Question: I am using Caliburn Micro in a WPF project where I want plugin components to be able to populate a toolbar. Each plugin gets a top level menu item and can populate it with submenus if they choose.

'''
<ToolBar>
<Menu x:Name="ToolBarMenuItems">
<Menu.ItemContainerStyle>
<Style TargetType="{x:Type MenuItem}">
<Setter Property="Header" Value="{Binding Path=Text}" />
<Setter Property="ItemsSource" Value="{Binding Path=Children}" />
</Style>
</Menu.ItemContainerStyle>
</Menu>
</ToolBar>
'''
ToolBarMenuItems is a BindableCollection of an interface:
'''
public BindableCollection<IMenuItemViewModel> ToolBarMenuItems { get; set; }
public interface IMenuItemViewModel
{
string Text { get; set; }
ObservableCollection<IMenuItemViewModel> Children { get; set; }
bool CanRunCommand();
void RunCommand();
}
'''
This works fine as far as creating the menu goes, the problem is connecting the menu items to the RunCommand/CanRunCommand. <URL> explained how to do it on a MenuItem:
'''
<Menu>
<MenuItem x:Name="ToolBarMenuItems" DisplayMemberPath="Text" Header="MyMenu" cal:Message.Attach="RunToolbarCommand($originalsourcecontext)"/>
</Menu>
'''
Where RunToolBarCommand is a method in the view model 'public void RunToolbarCommand(IMenuItemViewModel menuItem)' and $originalsourcecontext refers to setting the following in the bootstrapper
'''
MessageBinder.SpecialValues.Add("$originalsourcecontext", context =>
{
var args = context.EventArgs as RoutedEventArgs;
var fe = args?.OriginalSource as FrameworkElement;
return fe?.DataContext;
});
'''
But as I said, I need to do this for the entire menu and not just on a MenuItem, but I don't know how to use Caliburn Micro to bind the methods.
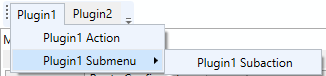
Answer: Add a setter to your 'Style' that sets the 'cal:Message.Attach' attached property and passes the '$executionContext':
'''
<Menu x:Name="ToolBarMenuItems">
<Menu.ItemContainerStyle>
<Style TargetType="{x:Type MenuItem}">
<Setter Property="Header" Value="{Binding Path=Text}" />
<Setter Property="ItemsSource" Value="{Binding Path=Children}" />
<Setter Property="cal:Message.Attach" Value="RunCommand($executionContext)" />
</Style>
</Menu.ItemContainerStyle>
</Menu>
'''
You need the context in your interface and implementation to be able to stop the event from bubbeling:
'''
public void RunCommand(ActionExecutionContext context)
{
if (context?.EventArgs is RoutedEventArgs routedEventArgs)
routedEventArgs.Handled = true;
MessageBox.Show("Run!");
}
'''
Please refer to <URL> question for more information about this.